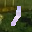
Label: 1